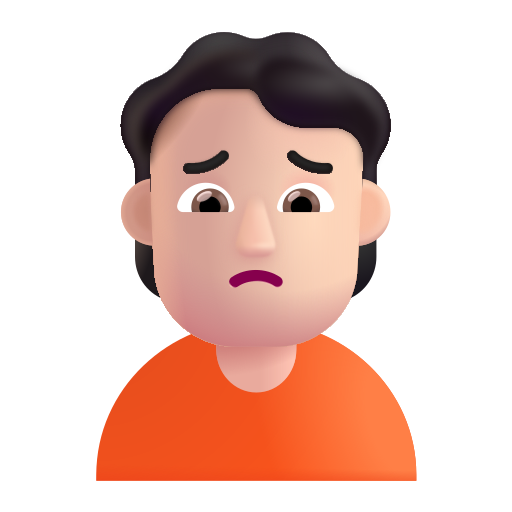
person frowning color light